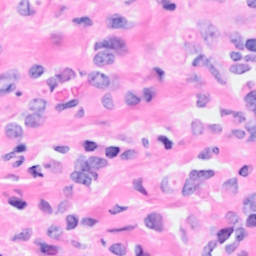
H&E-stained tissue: Breast